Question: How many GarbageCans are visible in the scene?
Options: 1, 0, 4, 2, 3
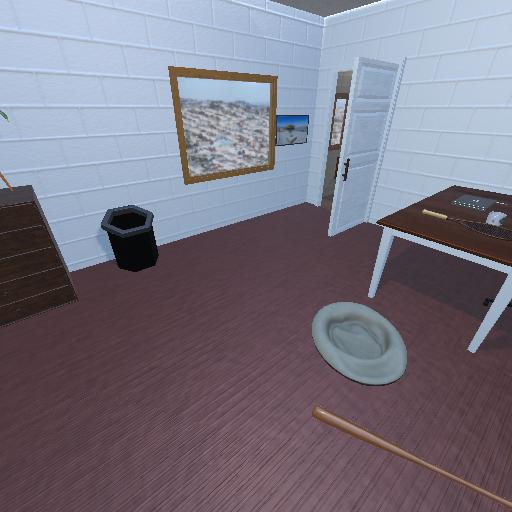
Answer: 1